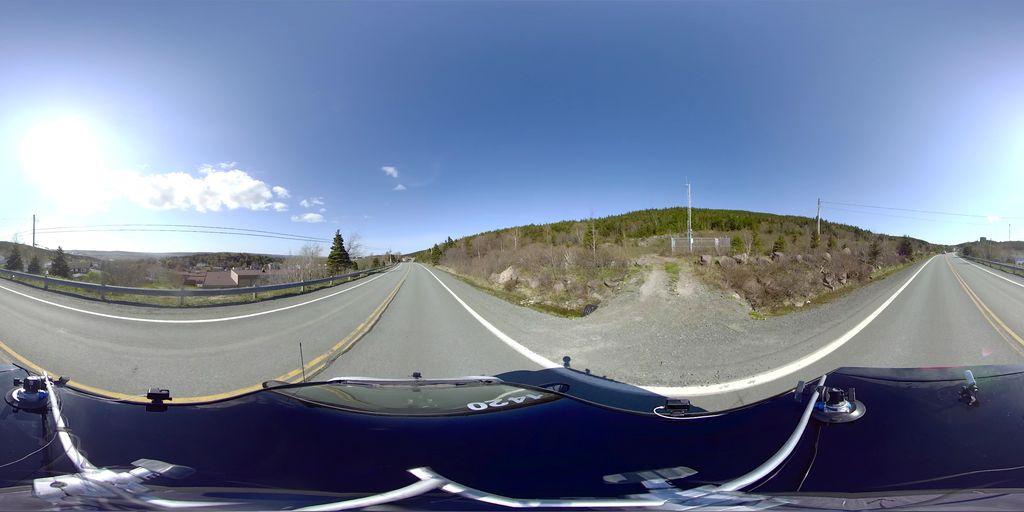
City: st_johns